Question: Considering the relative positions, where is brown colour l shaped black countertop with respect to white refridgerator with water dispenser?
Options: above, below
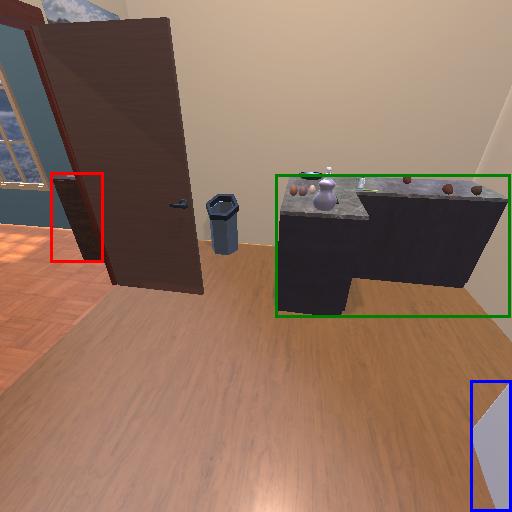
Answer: above